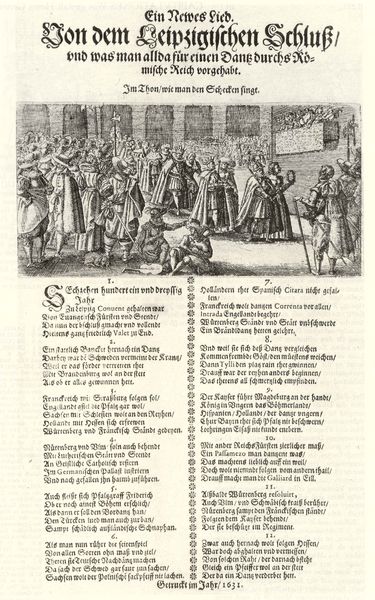
Titel: Ein Newes Lied. Von dem Leipzigischen Schluß
Institution: (Seriendruck)
Schlagwörter: mann, umhang, weiß, frauen, menschen, grau, männer, schwarz, szene, säulen, zeichnung, ornament, versammlung, alt, geschichte, rahmen, bild, adel, blatt, krone, renaissance, balkon, holzschnitt, schrift, papier, stab, grafik, graphik, spalten, hof, figuren, promenade, krieg, könig, soldaten, tafel, inschrift, deutsch, eindruck, druck, stich, seite, politik, text, waffen, zeitschrift, zeitung, buchstaben, überschrift, volk, ritter, buchdruck, jahr, schnörkel, serie, ende, mittelalter, gedicht, krönung, empfang, marktplatz, umzug, hochzeit, macht, kupferstich, strophen, leipzig, flugblatt, festzug, altdeutsch, lied, historisch, hausfassade, reformation, heirat, vermählung, flugschrift, bekanntmachung, versalie, seriendruck, beschluss, pamphlet, strophe, vers, sätze, liste, zweispaltig, schluss, fliegendes blatt, 16, 16., 1631, 1623, ffriede, vom, konigszug, wie man den schecken singt